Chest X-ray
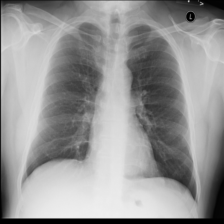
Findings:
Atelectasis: negative
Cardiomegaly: negative
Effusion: negative
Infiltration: negative
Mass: negative
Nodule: negative
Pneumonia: negative
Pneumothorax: negative
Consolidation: negative
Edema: negative
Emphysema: negative
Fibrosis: negative
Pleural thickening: negative
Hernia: negative